Here is the envelope spectrum of one vibration snapshot from a rolling-element bearing, with each characteristic fault-frequency family marked on the frequency axis. Diagnose the bearing from this image, choosing from: normal, inner_race, outer_race, ball.
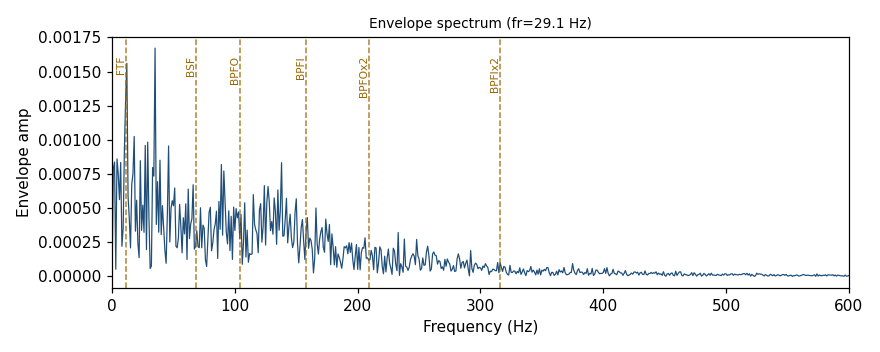
Answer: ball